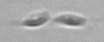
Label: Dinobryon